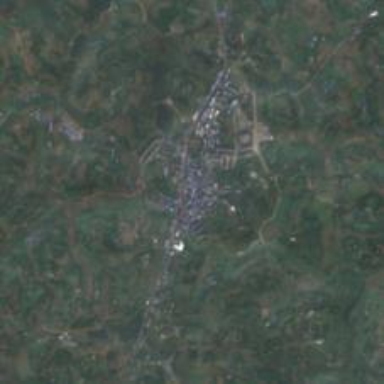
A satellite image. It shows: Town.